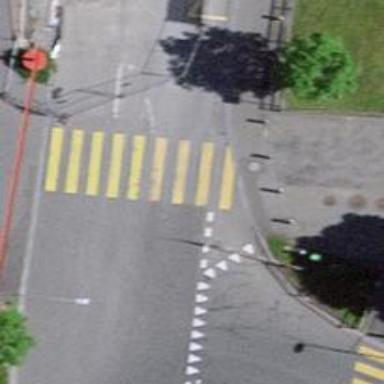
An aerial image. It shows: Zebra crossing with crossing island.